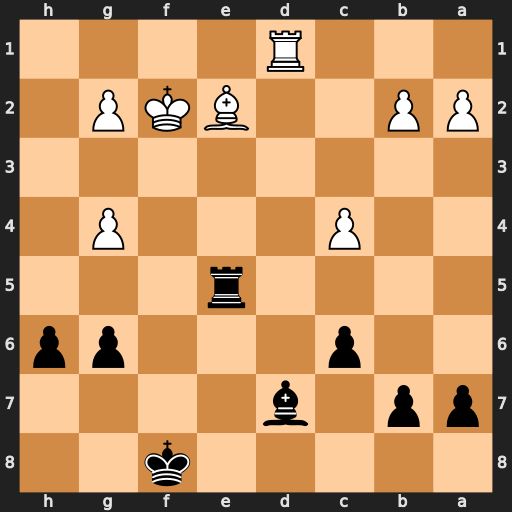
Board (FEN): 5k2/pp1b4/2p3pp/4r3/2P3P1/8/PP2BKP1/3R4
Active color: b
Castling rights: -
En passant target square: -
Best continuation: Rxe2+ Kxe2 Bxg4+ Ke1 Bxd1